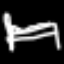
Label: bed